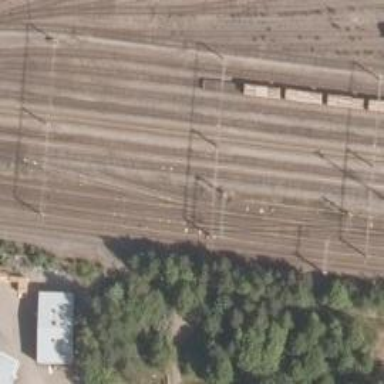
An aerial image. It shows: Railway track with continuous electrified contact line.